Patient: sex F, age 36
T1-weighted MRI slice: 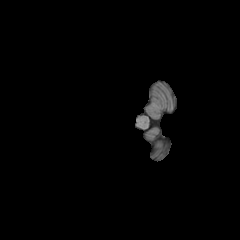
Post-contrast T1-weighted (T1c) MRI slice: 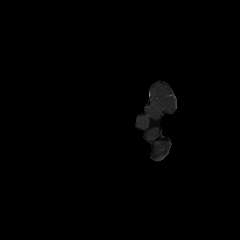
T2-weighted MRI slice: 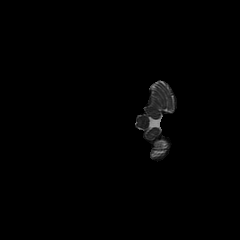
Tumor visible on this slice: no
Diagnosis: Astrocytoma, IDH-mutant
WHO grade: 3